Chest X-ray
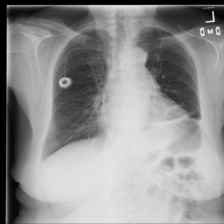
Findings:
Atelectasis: positive
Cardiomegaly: negative
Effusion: positive
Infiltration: negative
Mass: negative
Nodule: negative
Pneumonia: negative
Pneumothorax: negative
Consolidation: negative
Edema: negative
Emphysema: negative
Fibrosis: negative
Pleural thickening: negative
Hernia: negative